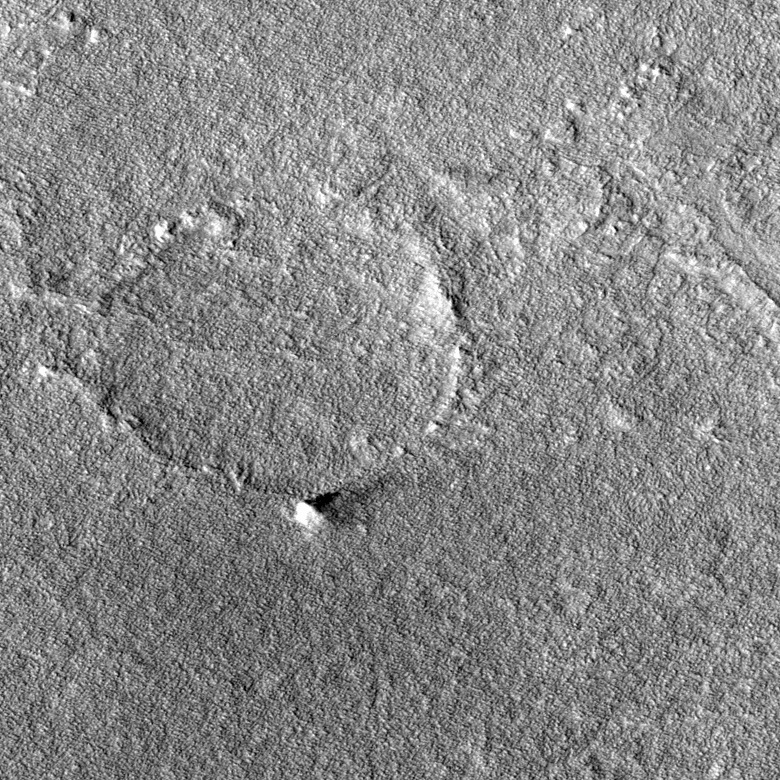
Label: dustdevil